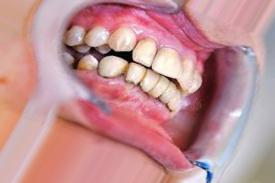
Condition: Tooth Discoloration